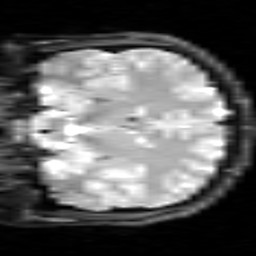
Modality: inplaneT2
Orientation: coronal
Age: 22
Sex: male